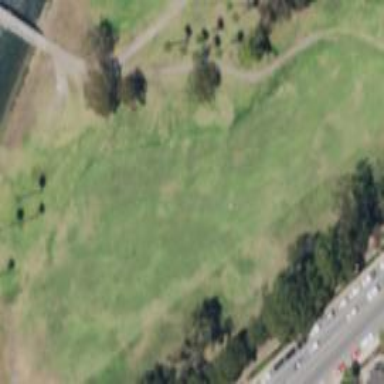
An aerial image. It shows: Golf fairway covered with lush grass.